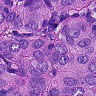
Metastatic tissue present: yes